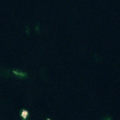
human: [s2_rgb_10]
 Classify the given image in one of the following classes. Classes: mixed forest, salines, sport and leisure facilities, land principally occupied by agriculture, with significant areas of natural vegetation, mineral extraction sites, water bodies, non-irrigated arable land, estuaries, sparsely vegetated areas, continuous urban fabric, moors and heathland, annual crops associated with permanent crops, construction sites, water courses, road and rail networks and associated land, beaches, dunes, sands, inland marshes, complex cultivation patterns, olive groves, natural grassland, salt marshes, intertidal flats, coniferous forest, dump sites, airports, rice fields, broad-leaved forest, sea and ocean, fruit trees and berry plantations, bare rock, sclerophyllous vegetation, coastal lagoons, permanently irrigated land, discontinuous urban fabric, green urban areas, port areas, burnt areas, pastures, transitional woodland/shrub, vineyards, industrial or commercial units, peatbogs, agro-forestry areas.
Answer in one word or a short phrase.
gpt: sea and ocean